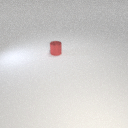
small red metal cylinder